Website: lowes
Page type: receipt
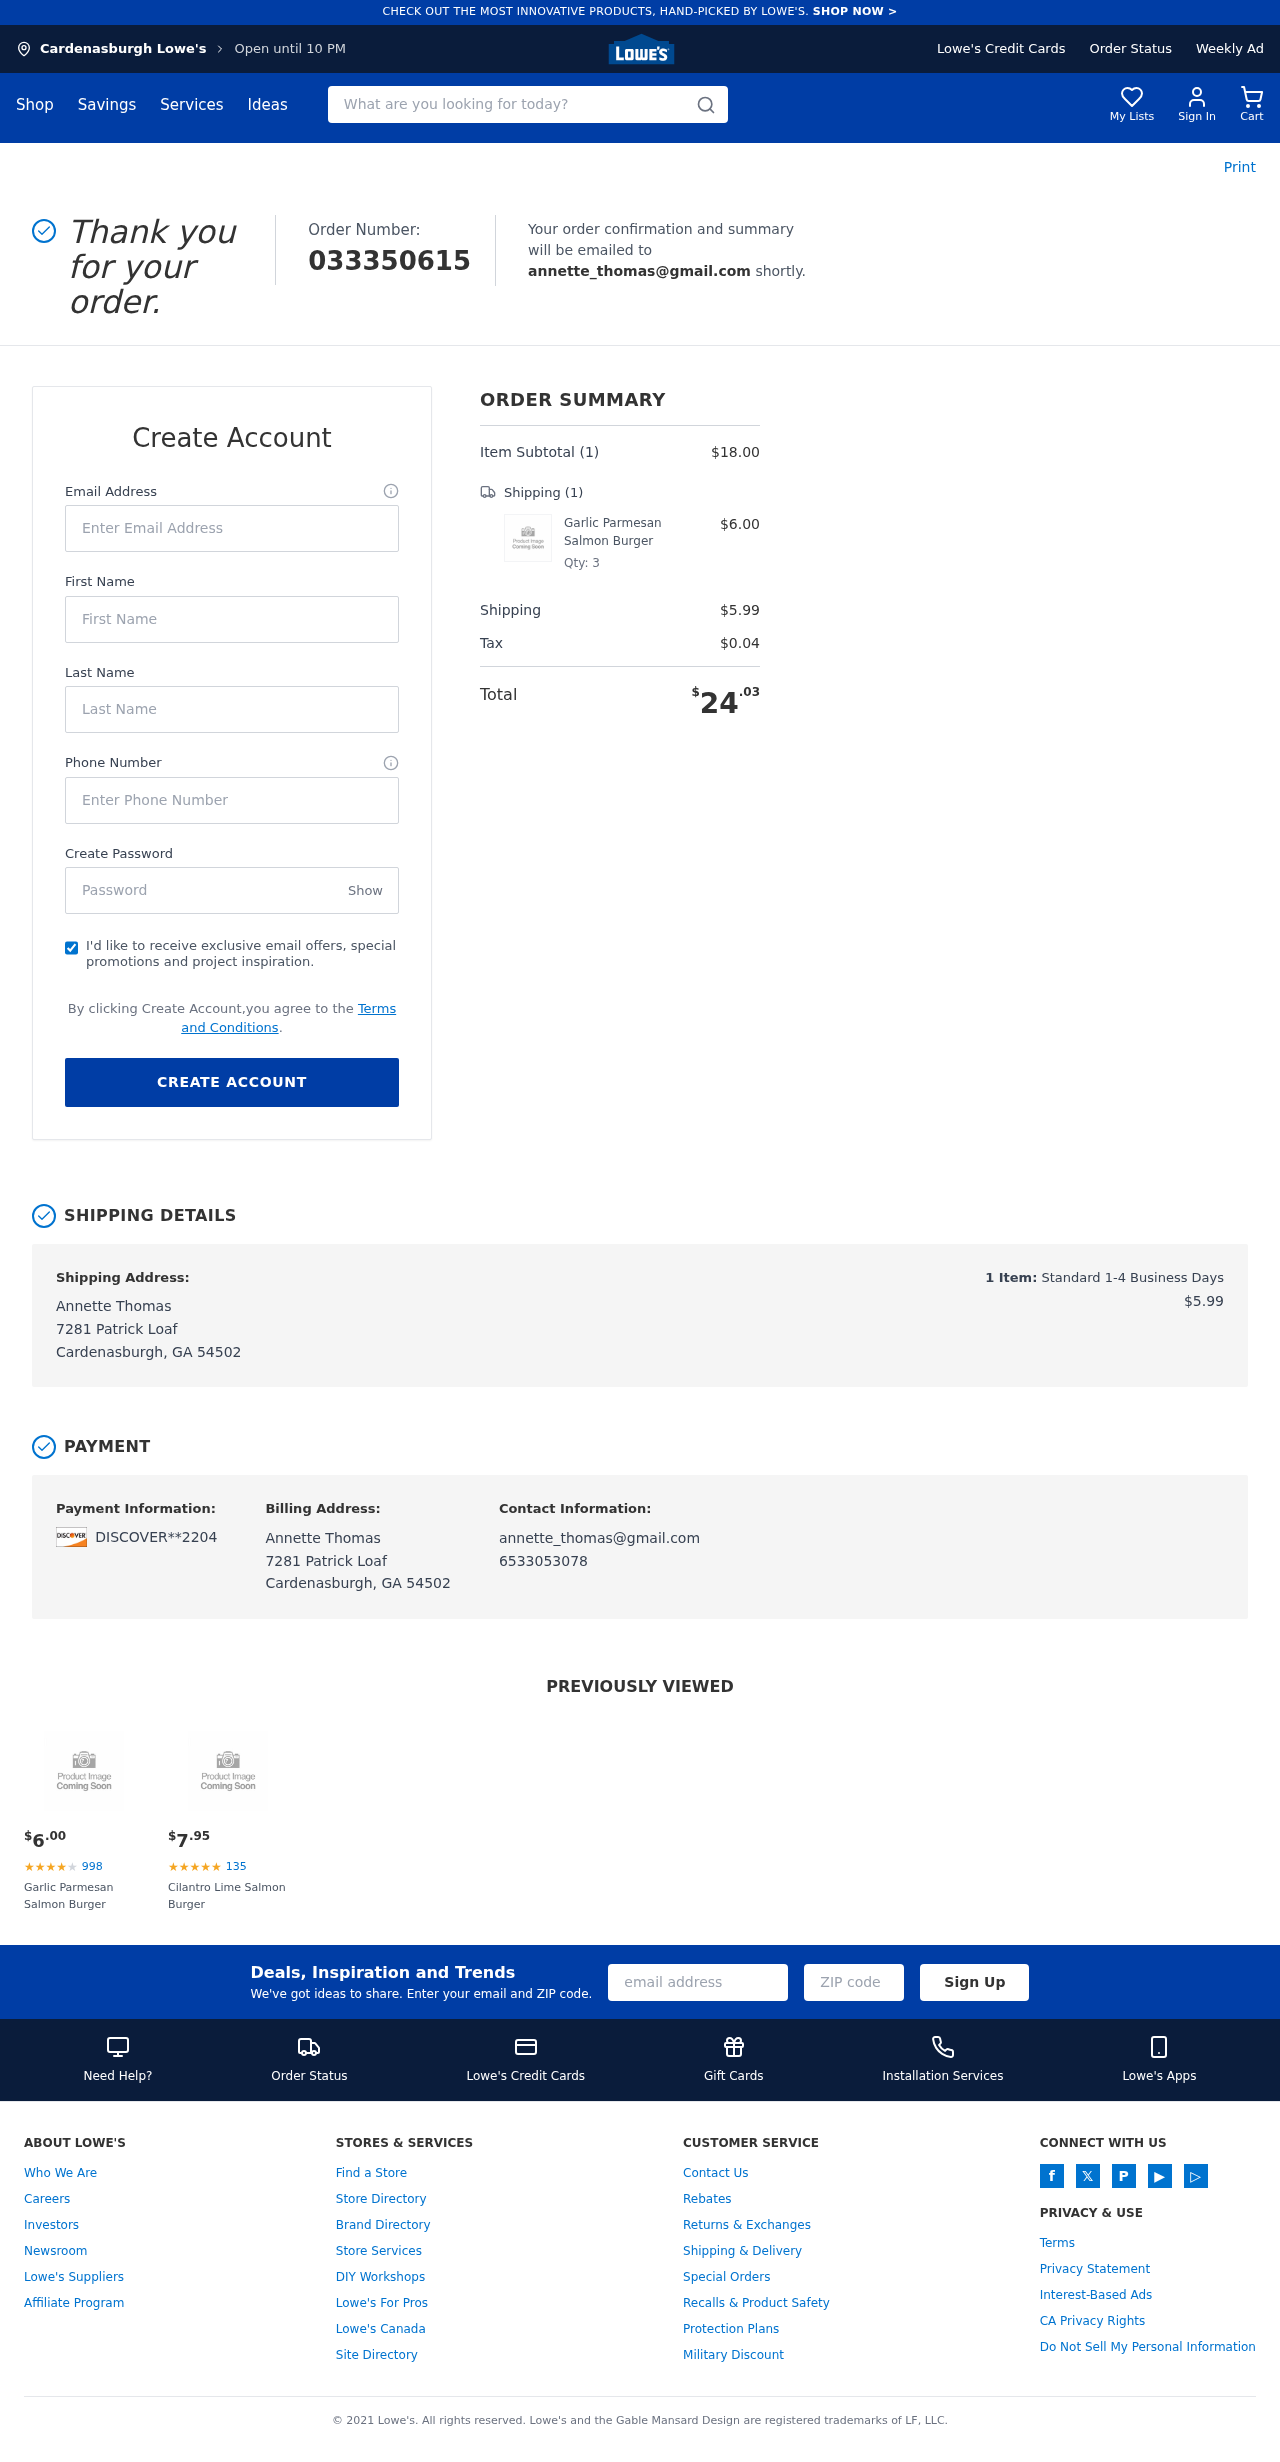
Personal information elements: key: PII_CARD_LAST4
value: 2204
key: PII_CARD_TYPE
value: DISCOVER
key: PII_CITY
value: Cardenasburgh
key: PII_EMAIL
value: annette_thomas@gmail.com
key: PII_FULLNAME
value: Annette Thomas
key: PII_PHONE
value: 6533053078
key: PII_STREET
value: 7281 Patrick Loaf
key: PII_FIRSTNAME
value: Annette
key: PII_LASTNAME
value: Thomas
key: PII_CITY_STATE_ZIP
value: Cardenasburgh, GA 54502
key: PII_FULLNAME2
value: Annette Thomas
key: PII_FULLNAME3
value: Annette Thomas
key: PII_FIRSTNAME2
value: Annette
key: PII_FIRSTNAME3
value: Annette
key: PII_LASTNAME2
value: Thomas
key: PII_LASTNAME3
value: Thomas
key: PII_FIRSTNAME_DERIVED
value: Annette
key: PII_LASTNAME_DERIVED
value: Thomas
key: PII_FULLNAME_DERIVED
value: Annette Thomas
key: PII_NAME_FULL_DERIVED
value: Annette Thomas
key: PII_POSTCODE
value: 54502
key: PII_STATE_ABBR
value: GA
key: PII_POSTCODE_FULL
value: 54502
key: PII_CITY_STATE
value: Cardenasburgh, GA
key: PII_POSTCODE_NUMERIC
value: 54502
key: PII_EMAIL2
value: annette_thomas@gmail.com
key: PII_EMAIL3
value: annette_thomas@gmail.com
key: PII_PHONE_LINE
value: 3078
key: PII_PHONE_SUFFIX
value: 3078
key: PII_PHONE2
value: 6533053078
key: PII_PHONE3
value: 6533053078
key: PII_PHONE_NUMERIC
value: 6533053078
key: PII_PHONE_LINE_NUMERIC
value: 3078
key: PII_PHONE_SUFFIX_NUMERIC
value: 3078
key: PII_PHONE2_NUMERIC
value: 6533053078
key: PII_PHONE3_NUMERIC
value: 6533053078
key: PII_PHONE_DIGITS
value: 6533053078
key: PII_PHONE_LAST4
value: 3078
Product elements: key: PRODUCT1_NAME
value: Garlic Parmesan Salmon Burger
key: PRODUCT1_PRICE
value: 6
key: PRODUCT1_QUANTITY
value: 3
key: PRODUCT2_NAME
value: Cilantro Lime Salmon Burger
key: PRODUCT2_NUM_RATINGS
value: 135
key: PRODUCT2_PRICE
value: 7.95
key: PRODUCT1_PRICE2
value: $6.00
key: PRODUCT1_RATING2
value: ★
★
★
★
★
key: PRODUCT1_NUM_RATINGS2
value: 998
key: PRODUCT1_NAME2
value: Garlic Parmesan Salmon Burger
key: PRODUCT2_RATING
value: ★
★
★
★
★
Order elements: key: ORDER_ID
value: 033350615
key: ORDER_NUM_ITEMS
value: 1
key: ORDER_SUBTOTAL
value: $18.00
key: ORDER_NUM_ITEMS2
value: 1
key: ORDER_SHIPPING_COST
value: $5.99
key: ORDER_TAX
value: $0.04
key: ORDER_TOTAL
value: $24.03
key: ORDER_NUM_ITEMS3
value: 1
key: ORDER_SHIPPING_COST2
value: $5.99
Search elements: key: HEADER_SEARCH
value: What are you looking for today?